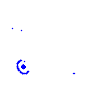
Particle: pion